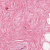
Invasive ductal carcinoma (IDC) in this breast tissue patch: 0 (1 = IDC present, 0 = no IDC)